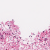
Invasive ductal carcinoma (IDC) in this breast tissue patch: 0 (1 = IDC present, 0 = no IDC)